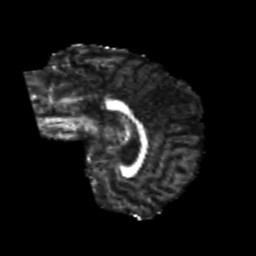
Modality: FA
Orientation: sagittal
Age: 20
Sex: female
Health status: healthy
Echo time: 0.074 s